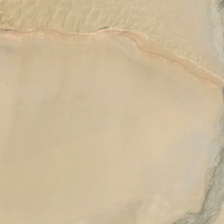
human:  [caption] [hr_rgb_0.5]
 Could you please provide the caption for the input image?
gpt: it is a large piece of desert .

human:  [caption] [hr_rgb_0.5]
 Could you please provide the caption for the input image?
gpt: it is a large piece of desert .

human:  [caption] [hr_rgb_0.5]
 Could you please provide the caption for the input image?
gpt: it is a large piece of desert .

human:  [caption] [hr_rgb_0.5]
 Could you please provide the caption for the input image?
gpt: it is a large piece of desert .

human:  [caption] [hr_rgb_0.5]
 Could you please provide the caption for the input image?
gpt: it is a large piece of desert .